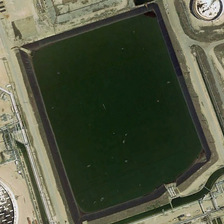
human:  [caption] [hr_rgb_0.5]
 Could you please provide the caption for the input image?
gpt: a rectangular pond is in a factory with several storage tanks .

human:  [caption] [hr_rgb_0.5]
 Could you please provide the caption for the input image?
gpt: a rectangular pond is in a factory with several storage tanks .

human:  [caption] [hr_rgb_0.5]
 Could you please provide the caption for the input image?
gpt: a rectangular pond is in a factory with several storage tanks .

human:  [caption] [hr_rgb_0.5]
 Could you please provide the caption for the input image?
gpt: a rectangular pond is in a factory with several storage tanks .

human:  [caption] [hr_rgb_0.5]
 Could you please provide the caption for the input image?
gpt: a rectangular pond is in a factory with several storage tanks .